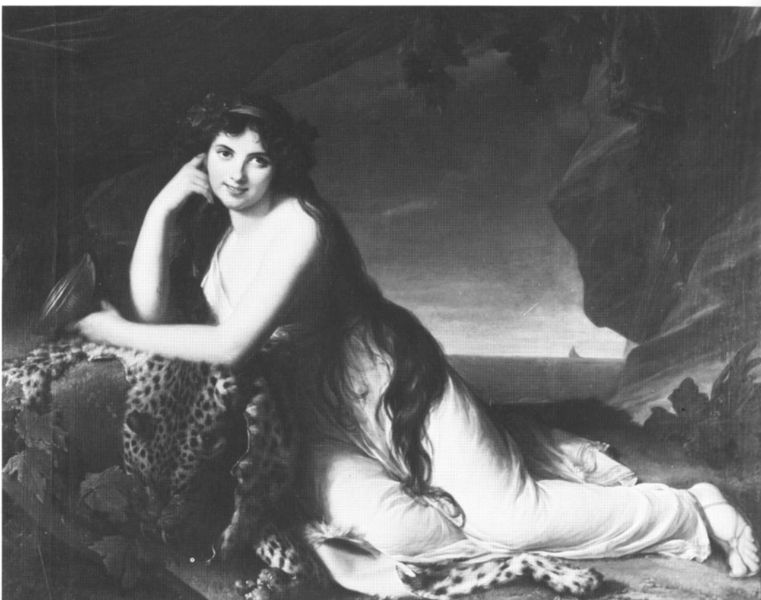
Titel: Lady Hamilton als Ariadne auf Naxos
Künstler: Elisabeth Vigée Le Brun
Institution: Privatsammlung
Schlagwörter: felsen, meer, schale, haare, höhle, fell, leopard